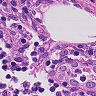
Metastatic tissue present: no